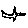
Label: bird